Question: With the classic alert migration to new alert.
I have a ping url "Microsoft.Insights/webtest" in Azure Availability Tests.
The old alert type is "Microsoft.Insights/alertrules".
The condition type is "Microsoft.Azure.Management.Insights.Models.LocationThresholdRuleCondition".
The old metricName is "GSMT_AvRaW".
How to write this new alert(Near-realtime) in arm or how to write into webtests in arm?
When I add New Test in Availability, I can switch Alert Type Classic to Near-realtime.It will generate a Alert

And I can't add New Alert condition for the webtest, I can only Click the edit alert button to Edit the Alert. Because no Metric Type can be chosen in Condition when I add new Alert.
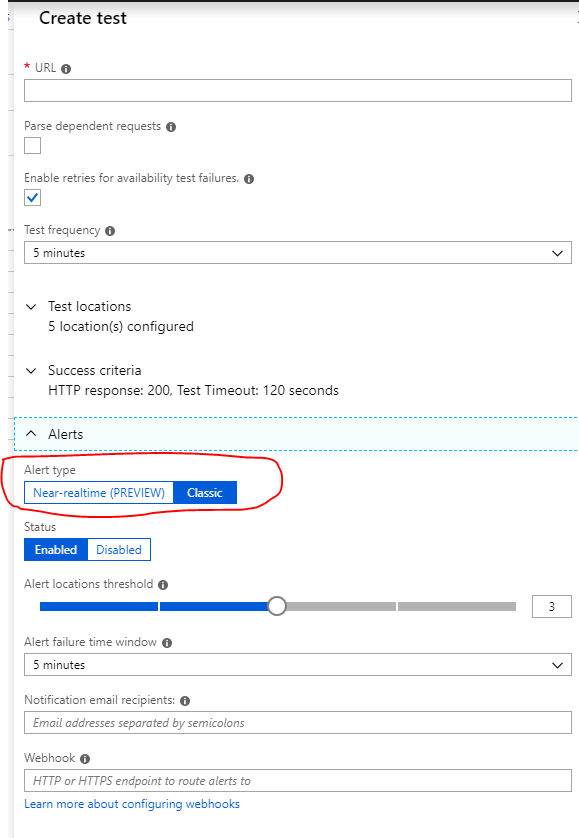
Answer: If you look at Resource Explorer and navigate to a manually created (near-realtime) alert, you should see the "critera" object defined like below. Here is a full example of a resource that seems to be working. Create some variables for each of your values:
'''
{
"type": "Microsoft.Insights/metricAlerts",
"apiVersion": "2018-03-01",
"name": "[variables('alertName')]",
"location": "global",
"dependsOn": [],
"tags": {
"[concat('hidden-link:', variables('applicationInsightsResourceId'))]": "Resource",
"[concat('hidden-link:', variables('webtestResourceId'))]": "Resource"
},
"properties": {
"description": "[concat('Alert for ', parameters('availibilityTestName'))]",
"severity": 4,
"enabled": true,
"scopes": [
"[variables('webtestResourceId')]",
"[variables('applicationInsightsResourceId')]"
],
"evaluationFrequency": "PT5M",
"windowSize": "PT15M",
"criteria": {
"odata.type": "Microsoft.Azure.Monitor.WebtestLocationAvailabilityCriteria",
"webTestId": "[variables('webtestResourceId')]",
"componentId": "[variables('applicationInsightsResourceId')]",
"failedLocationCount": 3
},
"actions": [
{
"actionGroupId": "[resourceId('microsoft.insights/actiongroups', 'webhook')]",
"webHookProperties": {
// Some properties to send to webhook
}
}
]
}
}
'''